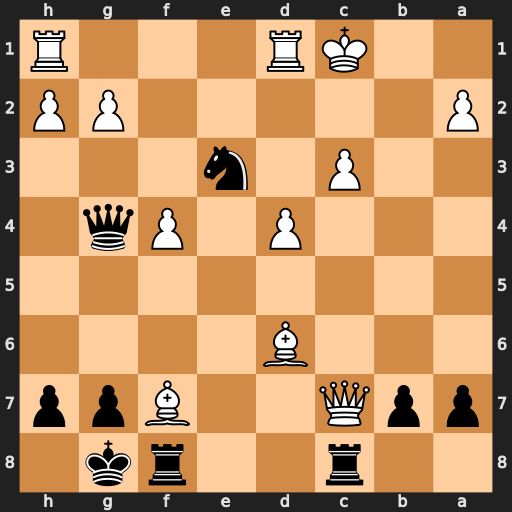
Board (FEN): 2r2rk1/ppQ2Bpp/3B4/8/3P1Pq1/2P1n3/P5PP/2KR3R
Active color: b
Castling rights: -
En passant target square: -
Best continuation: Rxf7 Qxc8+ Qxc8